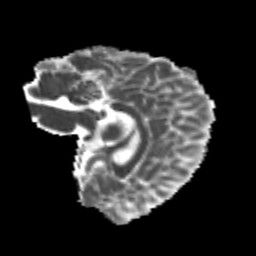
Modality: MD
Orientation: sagittal
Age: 23
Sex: female
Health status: healthy
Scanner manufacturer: philips
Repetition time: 7.388 s
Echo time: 0.08599 s